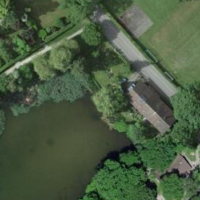
EUNIS habitat code: 53
Species observed at this site:
Aegopodium podagraria
Alnus glutinosa
Cornus sanguinea